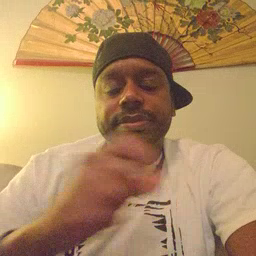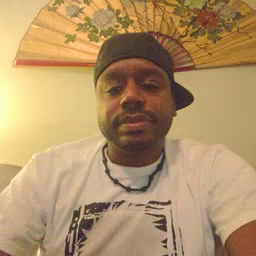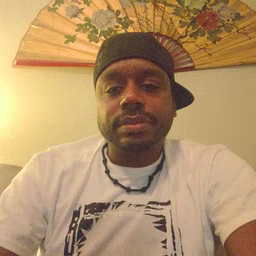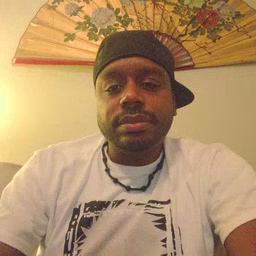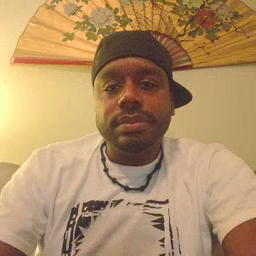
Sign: weus